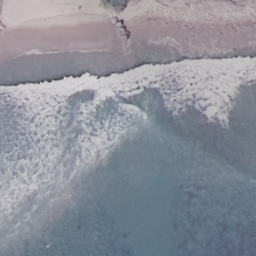
Label: beach